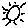
Label: sun